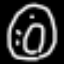
Label: donut